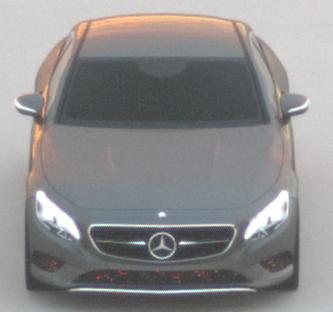
Make: Mercedes-Benz
Model: S 400 Coupé
Detailed model: S-Class (217) Coupé
Model produced from: 2015/10
Model produced until: 2017/09
Doors: 2
Color: gray
Road condition: dry road
Daytime: sunrise or sunset
Contrast: medium contrast